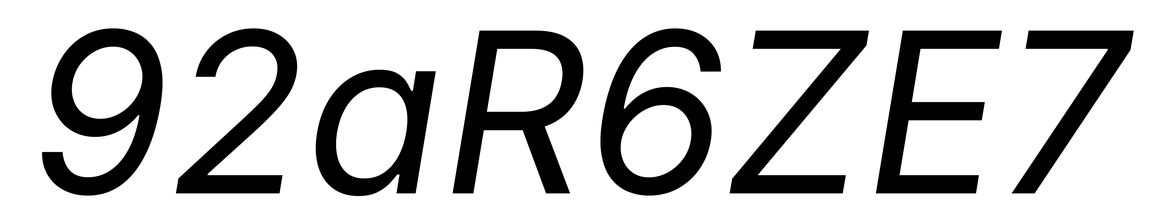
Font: Inter-Italic_Italic